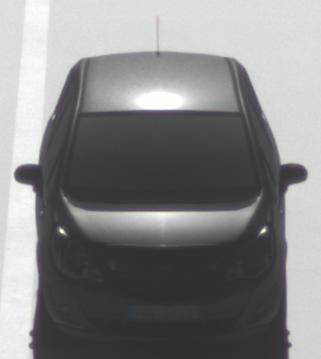
Make: Opel
Model: Meriva 1.4
Detailed model: Meriva (B)
Model produced from: 2010/05
Model produced until: 2013/11
Doors: 5
Color: black
Road condition: dry road
Daytime: morning or afternoon
Contrast: high contrast